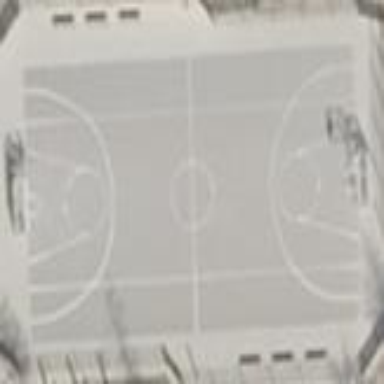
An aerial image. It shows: Basketball court on leisure land pitch.